Interaction volume radius: 10 \u00c5
Interaction volume height: 10 \u00c5
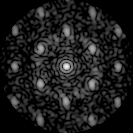
Disorder parameter: 0.4435